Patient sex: M
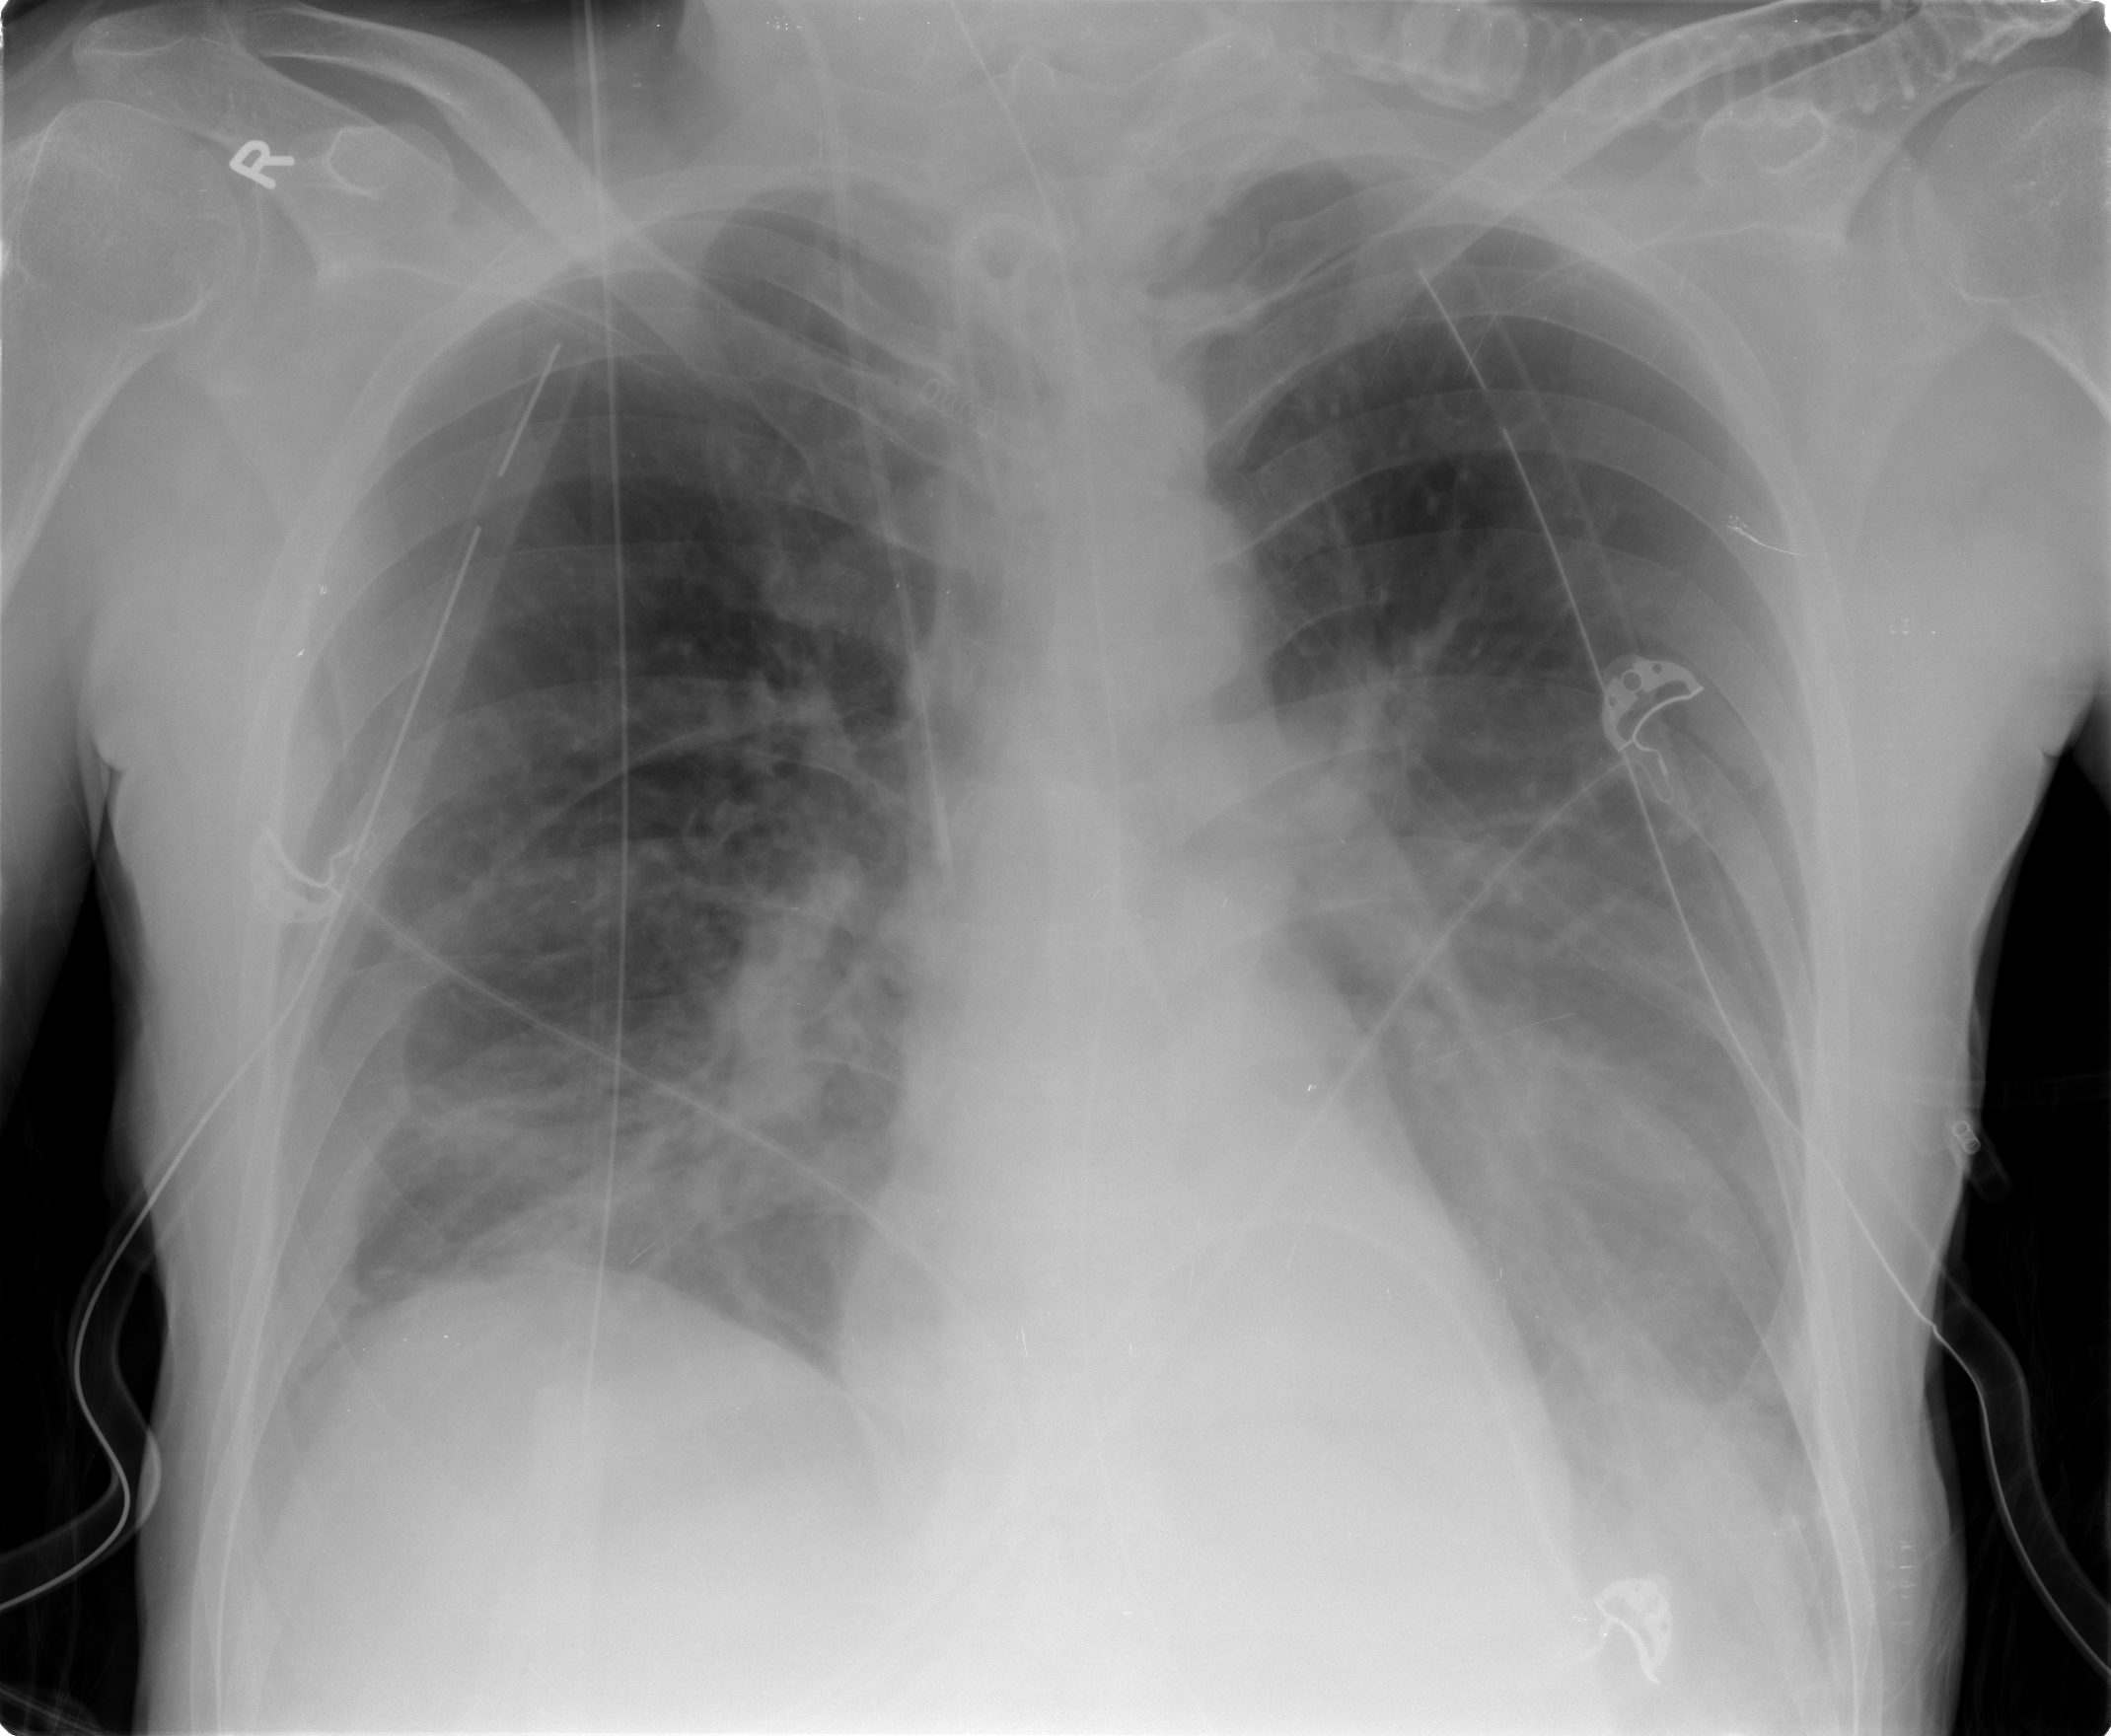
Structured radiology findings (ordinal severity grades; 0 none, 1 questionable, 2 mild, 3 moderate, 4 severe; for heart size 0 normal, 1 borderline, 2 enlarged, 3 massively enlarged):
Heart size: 0
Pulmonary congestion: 2
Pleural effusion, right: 2
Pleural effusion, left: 2
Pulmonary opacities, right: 2
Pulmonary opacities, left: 2
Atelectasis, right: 2
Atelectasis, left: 2